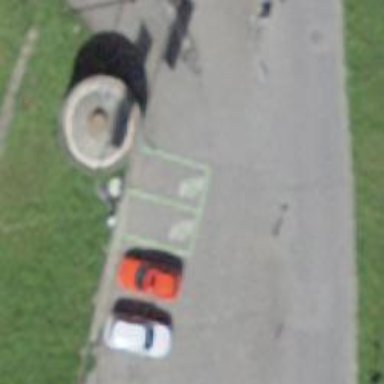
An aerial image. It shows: Charging station.